Question: ## Background
I've got the following tree of objects:
'''
Name Project
Users nil
John nil
Documents nil
Acme Project Acme Project <--- User selects a project
Proposal.doc Acme Project
12:32-12:33 Acme Project
13:11-13:33 Acme Project
...thousands more entries here...
'''
- The user can assign a group to a project. All descendants get set to that project.- This locks up the main thread so I'm using NSOperations.- I'm using the Apple approved way of doing this, watching for 'NSManagedObjectContextDidSaveNotification' and merging into the main context.
## The Problem
My saves have been failing with the following error:
'Failed to process pending changes before save. The context is still dirty after 100 attempts. Typically this recursive dirtying is caused by a bad validation method, -willSave, or notification handler.'
## What I've Tried
I've stripped all the complexities of my app away, and made the simplest project I could think of. And the error still occurs. I've tried:
- Setting the max number of operations on the queue to 1 or 10.- Calling 'refreshObject:mergeChanges:' at several points in the NSOperation subclass.- Setting merge policies on the managed object context.- Build and Analyze. It comes up empty.
## My Question
How do I set relationships in an NSOperation without my app crashing? Surely this can't be a limitation of Core Data? Can it?
## The Code
Download my project: <URL>
'''
@implementation JGMainController
-(IBAction)startTest:(id)sender {
NSManagedObjectContext *imoc = [[NSApp delegate] managedObjectContext];
JGProject *newProject = [JGProject insertInManagedObjectContext:imoc];
[newProject setProjectName:@"Project"];
[imoc save];
// Make an Operation Queue
NSOperationQueue *queue = [[NSOperationQueue alloc] init];
[queue setMaxConcurrentOperationCount:1]; // Also crashes with a higher number here (unsurprisingly)
NSSet *allTrainingGroupsSet = [imoc fetchAllObjectsForEntityName:@"TrainingGroup"];
for(JGTrainingGroup *thisTrainingGroup in allTrainingGroupsSet) {
JGMakeRelationship *makeRelationshipOperation = [[JGMakeRelationship alloc] trainGroup:[thisTrainingGroup objectID] withProject:[newProject objectID]];
[queue addOperation:makeRelationshipOperation];
makeRelationshipOperation = nil;
}
}
// Called on app launch.
-(void)setupLotsOfTestData {
// Sets up 10000 groups and one project
}
@end
'''
'''
@implementation JGMakeRelationshipOperation
-(id)trainGroup:(NSManagedObjectID *)groupObjectID_ withProject:(NSManagedObjectID *)projectObjectID_ {
appDelegate = [NSApp delegate];
imoc = [[NSManagedObjectContext alloc] init];
[imoc setPersistentStoreCoordinator:[appDelegate persistentStoreCoordinator]];
[imoc setUndoManager:nil];
[imoc setMergePolicy:NSMergeByPropertyStoreTrumpMergePolicy];
[[NSNotificationCenter defaultCenter] addObserver:self
selector:@selector(mergeChanges:)
name:NSManagedObjectContextDidSaveNotification
object:imoc];
groupObjectID = groupObjectID_;
projectObjectID = projectObjectID_;
return self;
}
-(void)main {
JGProject *project = (JGProject *)[imoc objectWithID:projectObjectID];
JGTrainingGroup *trainingGroup = (JGTrainingGroup *)[imoc objectWithID:groupObjectID];
[project addGroupsAssignedObject:trainingGroup];
[imoc save];
trainingGroupObjectIDs = nil;
projectObjectID = nil;
project = nil;
trainingGroup = nil;
}
-(void)mergeChanges:(NSNotification *)notification {
NSManagedObjectContext *mainContext = [appDelegate managedObjectContext];
[mainContext performSelectorOnMainThread:@selector(mergeChangesFromContextDidSaveNotification:)
withObject:notification
waitUntilDone:YES];
}
-(void)finalize {
appDelegate = nil;
[[NSNotificationCenter defaultCenter] removeObserver:self];
imoc = nil;
[super finalize];
}
@end
@implementation NSManagedObjectContext (JGUtilities)
-(BOOL)save {
// If there's an save error, I throw an exception
}
@end
'''

I've experimented some more, and even without the merge, the exception is still thrown. Just saving the managed object context in another thread after modifying a relationship is enough.
I have a shared persistent store coordinator with the app delegate. I've tried making a separate NSPersistentStoreCoordinator for the thread with the same URL as my data store, but Core Data complains.
I'd love to suggestions on how I can make a coordinator for the thread. The core data docs allude to there being a way of doing it, but I can't see how.
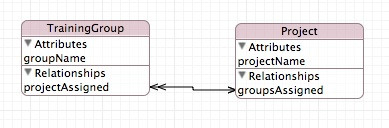
Answer: You are crossing the streams (threads in this case) which is very bad in CoreData. Look at it this way:
1. startTest called from a button (is IBAction, assuming button tap) on Main thread
2. Your for loop creates a JGMakeRelationship object using the initializer trainGroup: withProject: (this should be called init, and probably call super, but that's not causing this issue).
3. You create a new managed object context in the operation, on the Main thread.
4. Now the operation queue calls the operations "main" method from a worker thread (put a breakpoint here and you'll see it's not on the main thread).
5. Your app goes boom because you've accessed a Managed object Context from a different thread than the one you created it on.
Solution:
Initialize the managed object context in the main method of the operation.